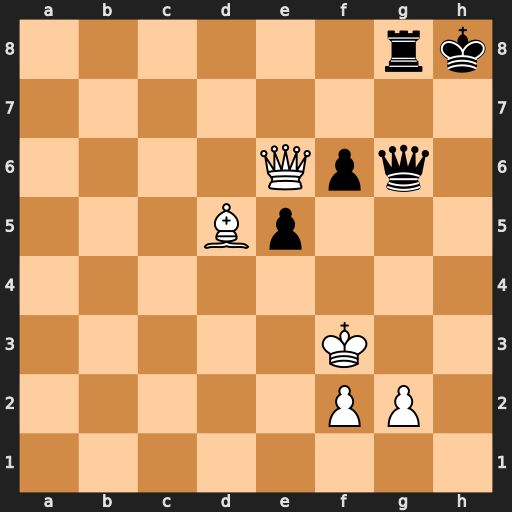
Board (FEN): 6rk/8/4Qpq1/3Bp3/8/5K2/5PP1/8
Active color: w
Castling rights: -
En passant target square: -
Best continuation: Qxg8+ Qxg8 Bxg8